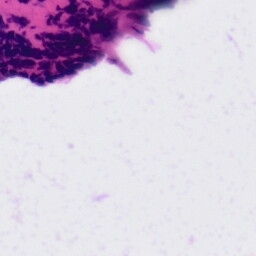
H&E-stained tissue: Tonsil